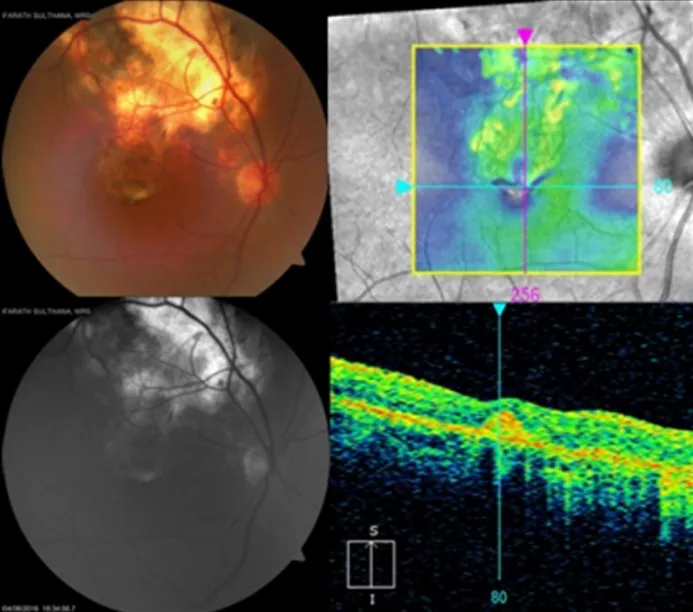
At one-year follow-up, fundus picture showed healed, pigmented scarred lesion at fovea. OCT showed reduced thickness, scarred lesion with partial restoration of foveal contour.
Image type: ophthalmic_imaging (oct)